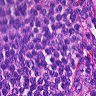
Metastatic tissue present: no